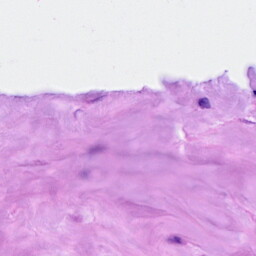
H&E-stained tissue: Breast